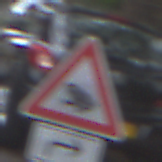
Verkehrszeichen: AmphibienwanderungRechts
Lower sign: RichtungsangabeDurchPfeile5
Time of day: MorningAfternoon
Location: Outdoor (Urban)
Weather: Overcast
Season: NotSpecified
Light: Natural